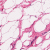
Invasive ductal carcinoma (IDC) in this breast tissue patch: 0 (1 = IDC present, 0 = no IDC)